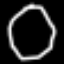
Label: octagon